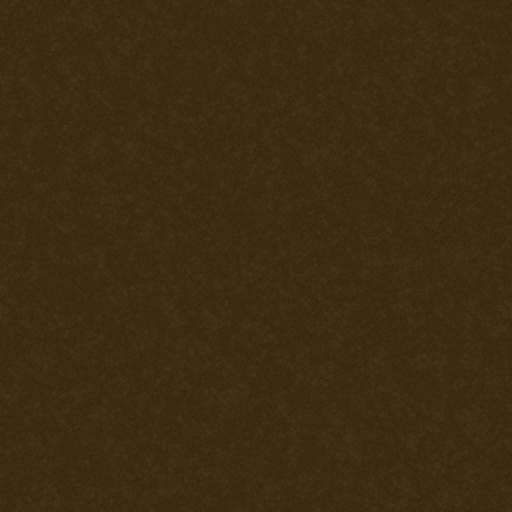
Tags: brown leather smooth